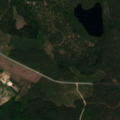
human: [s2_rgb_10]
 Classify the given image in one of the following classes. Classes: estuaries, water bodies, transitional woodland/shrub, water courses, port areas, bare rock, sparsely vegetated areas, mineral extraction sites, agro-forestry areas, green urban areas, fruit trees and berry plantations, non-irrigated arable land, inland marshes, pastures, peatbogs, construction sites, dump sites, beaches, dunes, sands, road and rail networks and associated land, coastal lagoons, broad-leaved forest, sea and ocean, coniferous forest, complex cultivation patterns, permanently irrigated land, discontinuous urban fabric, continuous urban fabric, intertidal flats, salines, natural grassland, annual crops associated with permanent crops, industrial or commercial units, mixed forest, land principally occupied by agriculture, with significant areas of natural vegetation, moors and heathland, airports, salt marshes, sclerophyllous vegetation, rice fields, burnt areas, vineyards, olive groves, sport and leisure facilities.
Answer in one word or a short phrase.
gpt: coniferous forest, mixed forest, transitional woodland/shrub